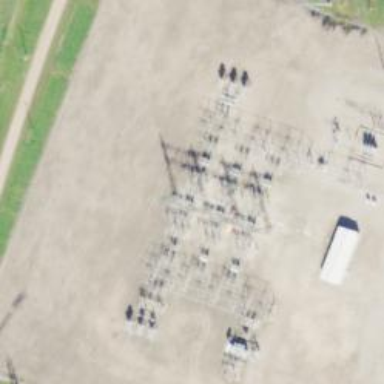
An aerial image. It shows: Switch used for power control.